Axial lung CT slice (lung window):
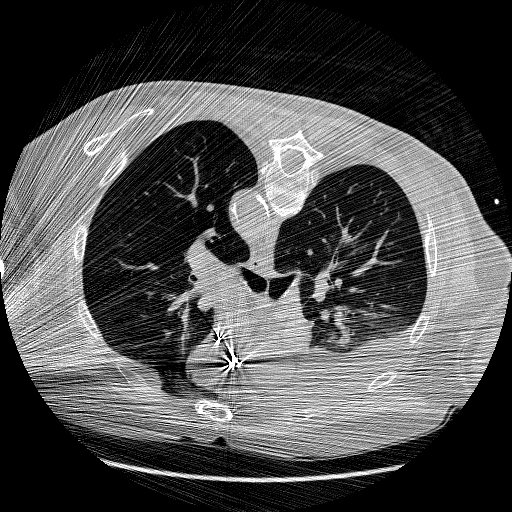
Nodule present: no